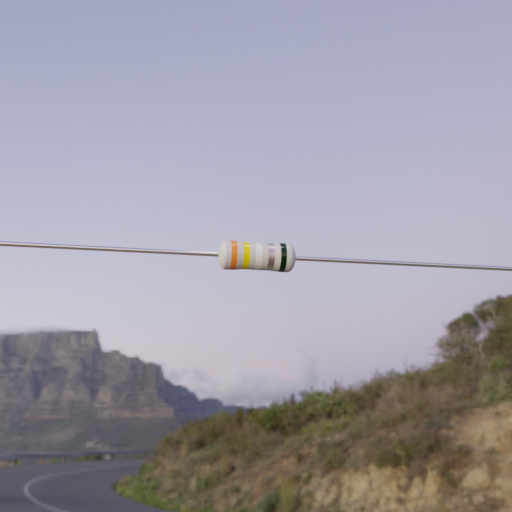
Resistor colour bands (in order): orange, yellow, white, silver, black